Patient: sex M, age 48
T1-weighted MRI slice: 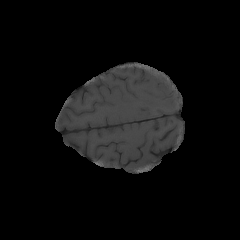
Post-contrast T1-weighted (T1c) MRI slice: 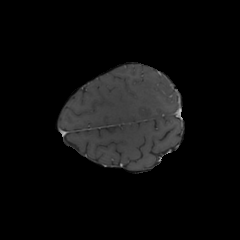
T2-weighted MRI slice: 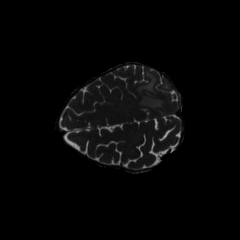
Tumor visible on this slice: yes
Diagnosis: Glioblastoma, IDH-wildtype
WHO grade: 4